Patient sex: M
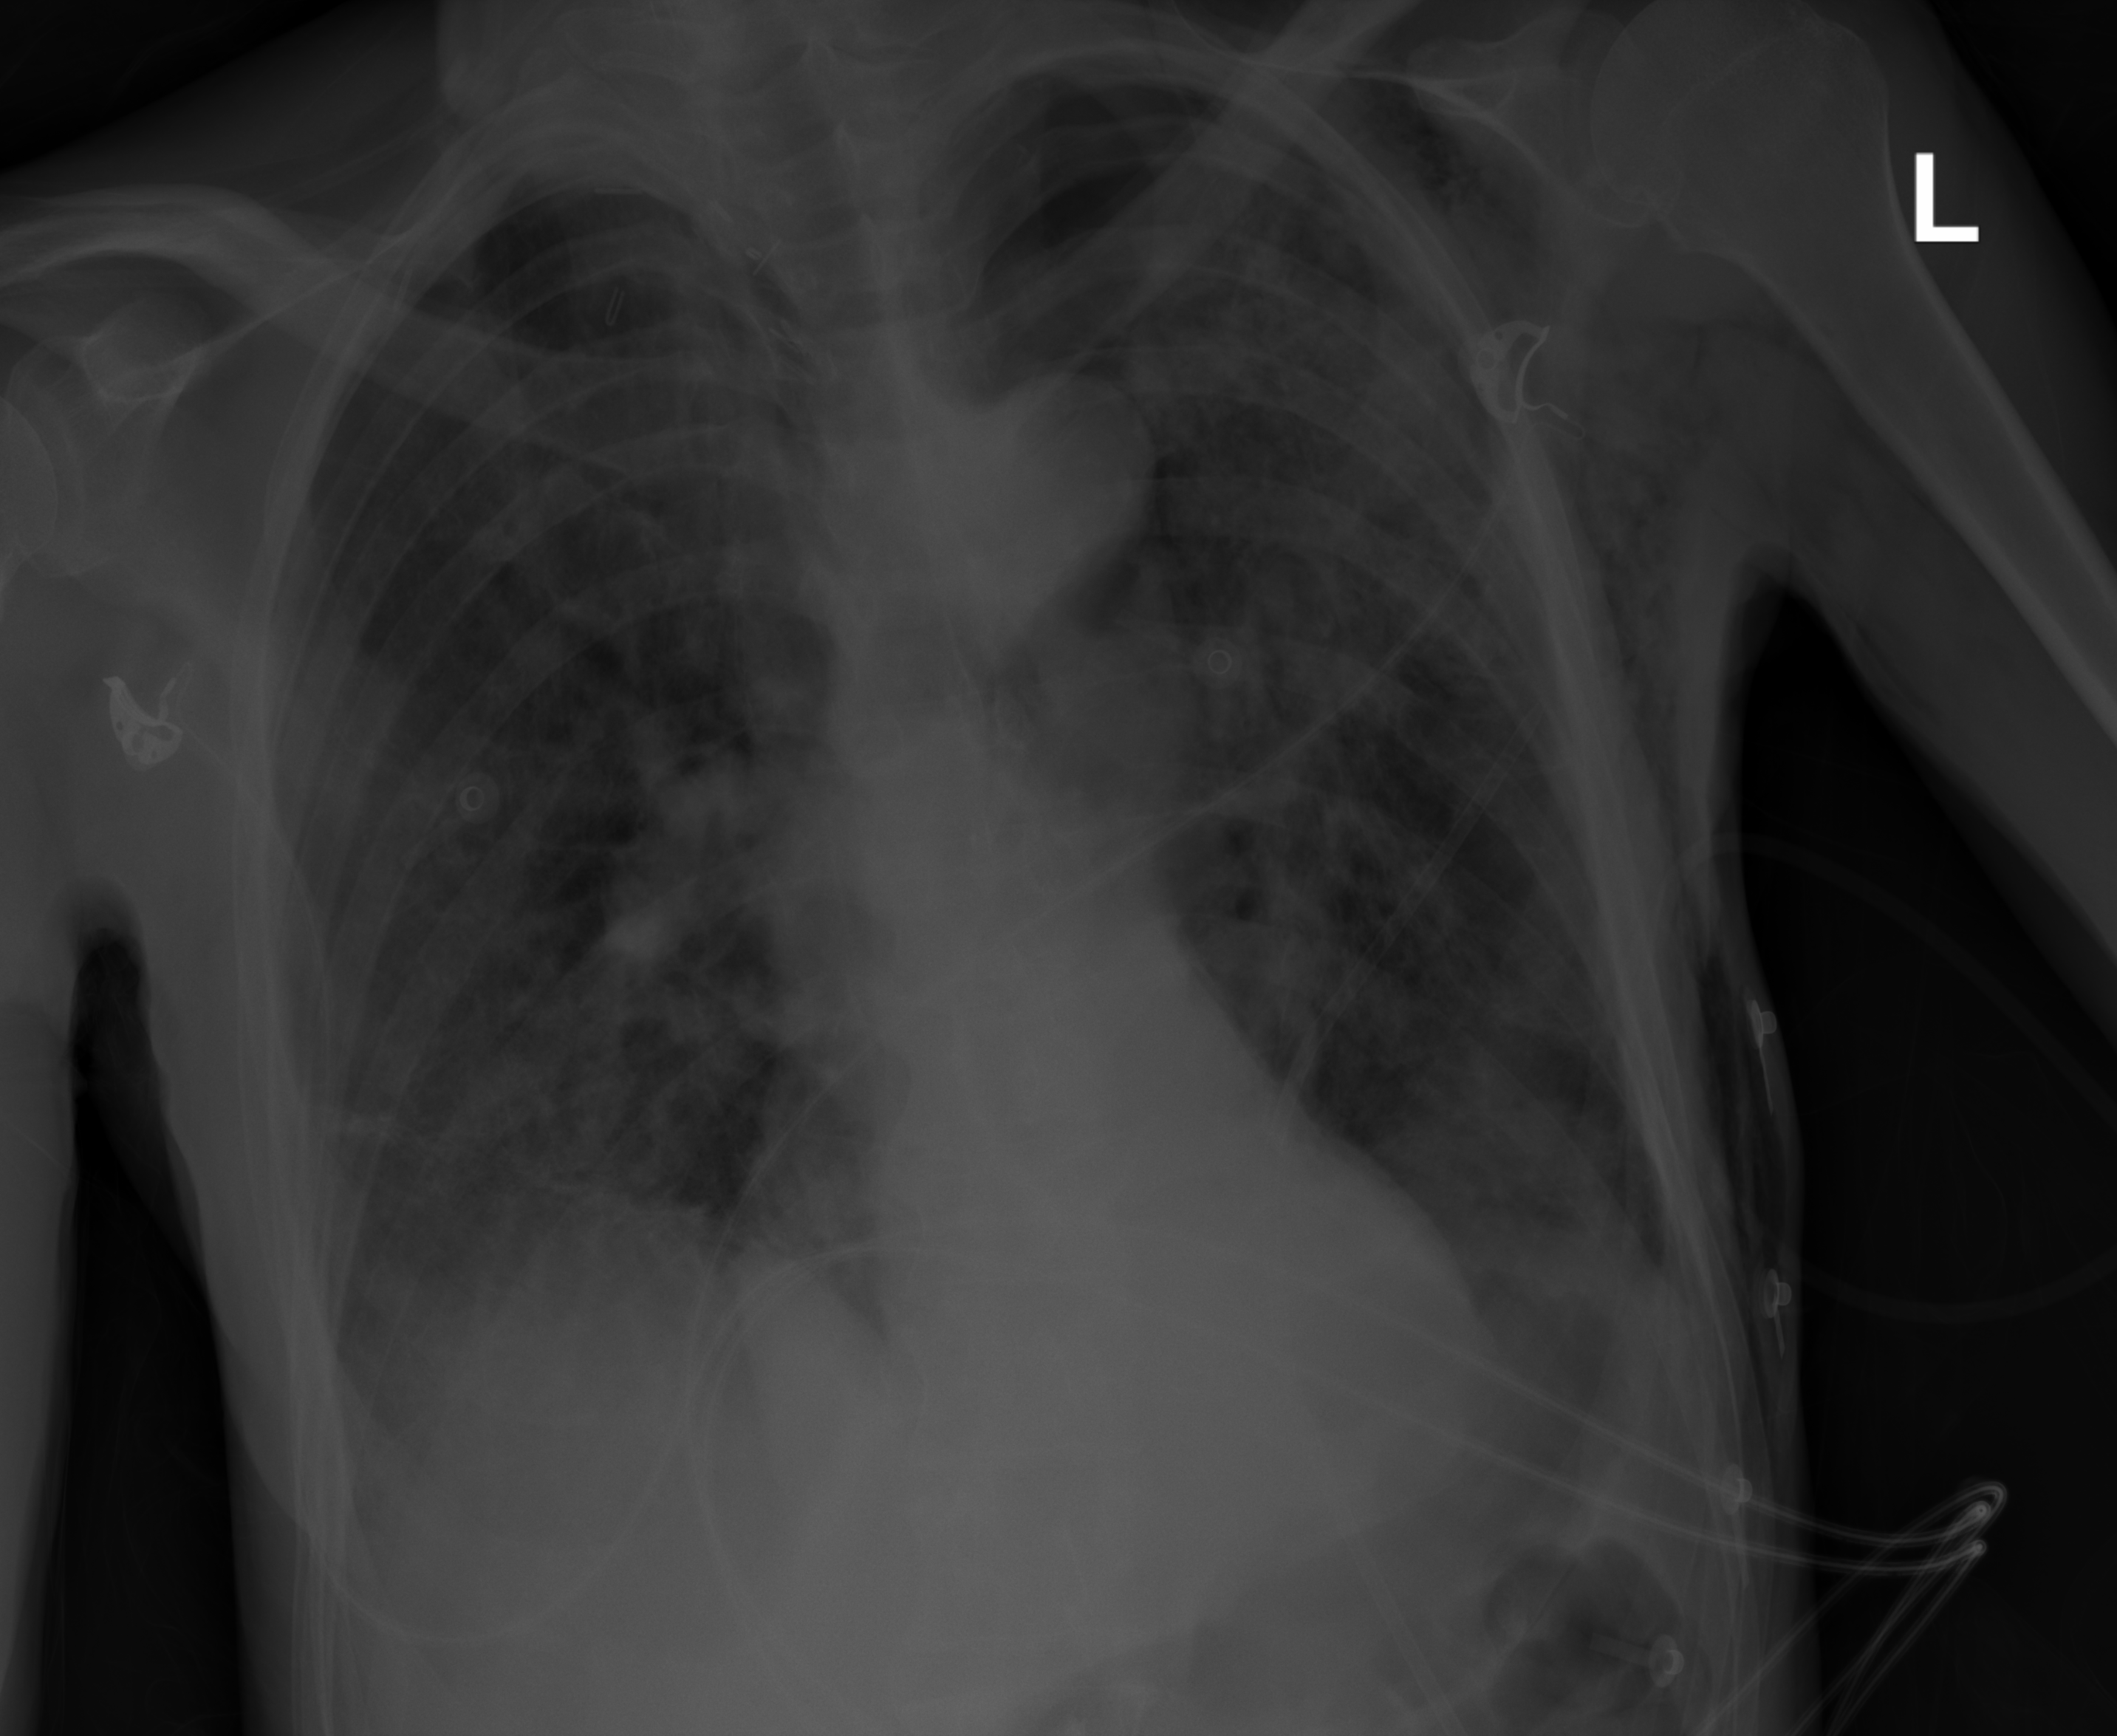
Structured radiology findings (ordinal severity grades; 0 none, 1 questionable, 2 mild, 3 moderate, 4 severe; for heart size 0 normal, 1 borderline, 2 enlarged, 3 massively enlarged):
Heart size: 0
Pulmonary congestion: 0
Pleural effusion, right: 0
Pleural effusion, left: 0
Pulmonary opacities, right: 0
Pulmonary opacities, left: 2
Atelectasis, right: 2
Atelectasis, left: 2